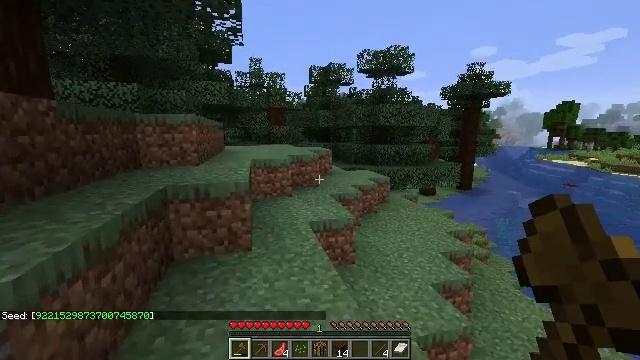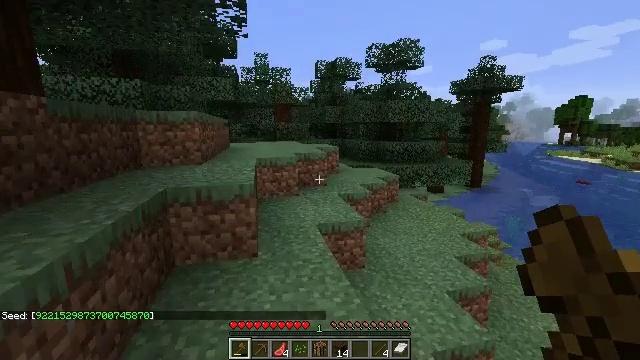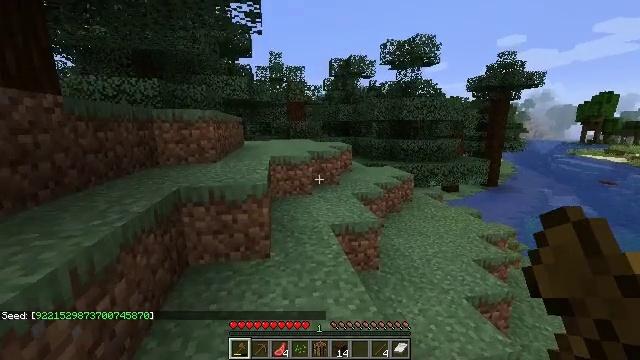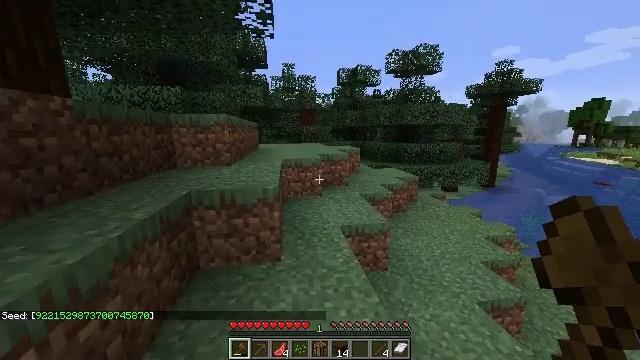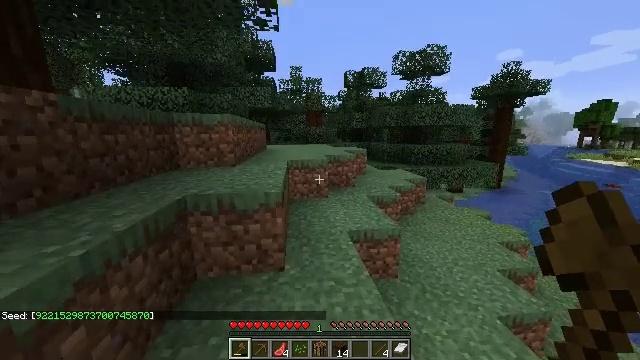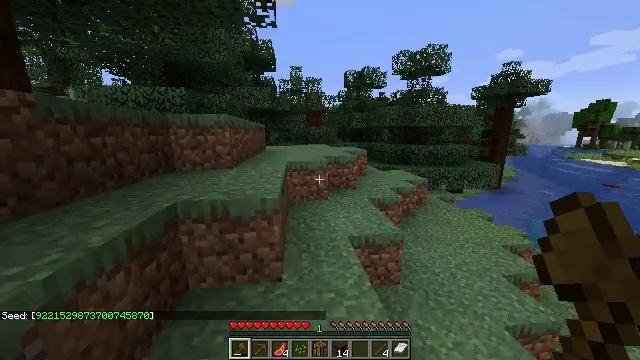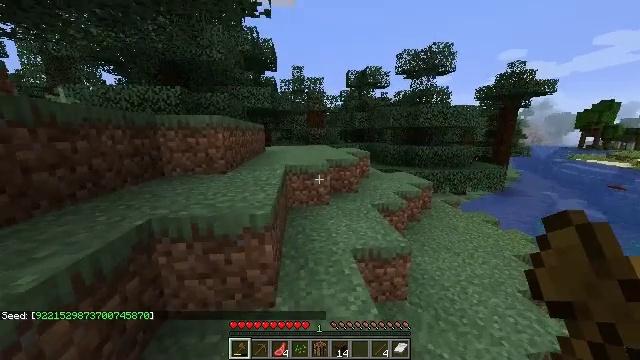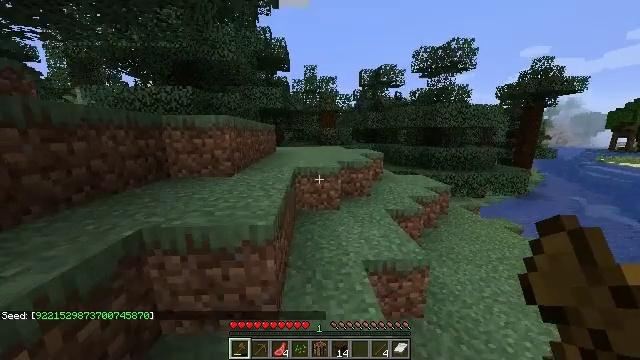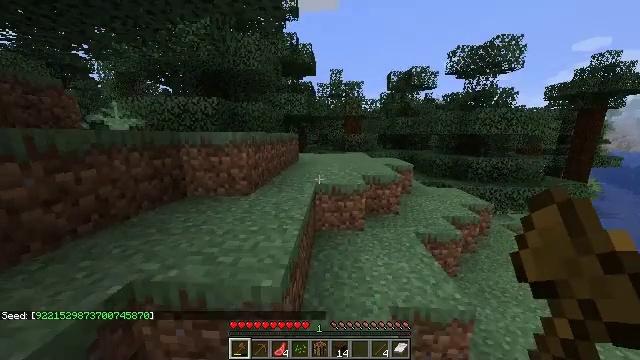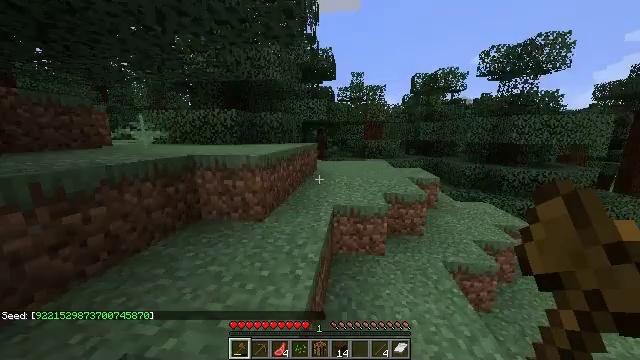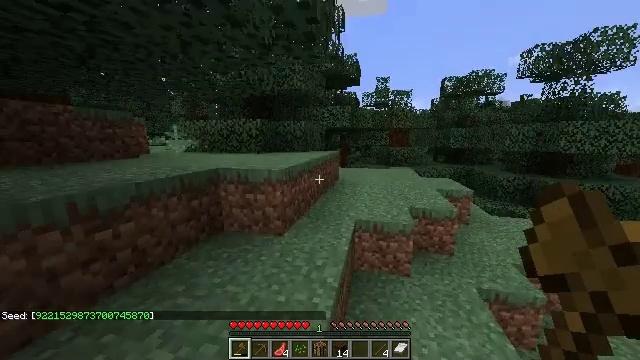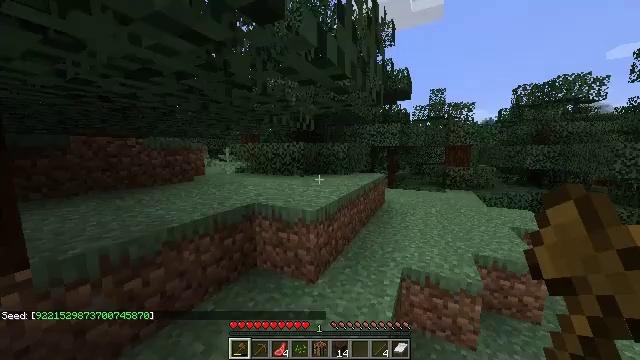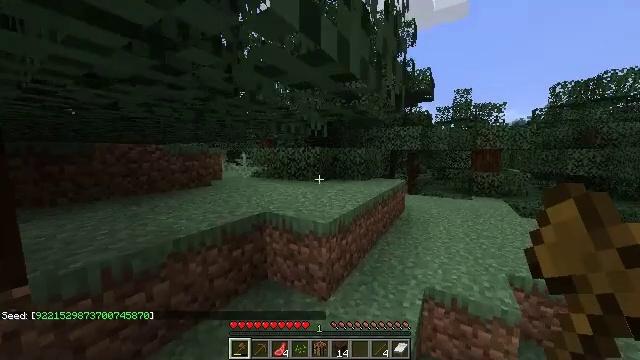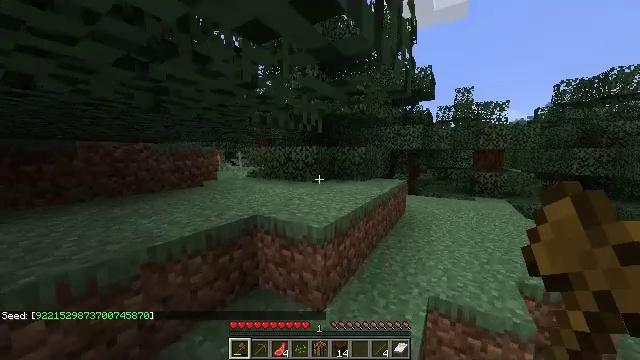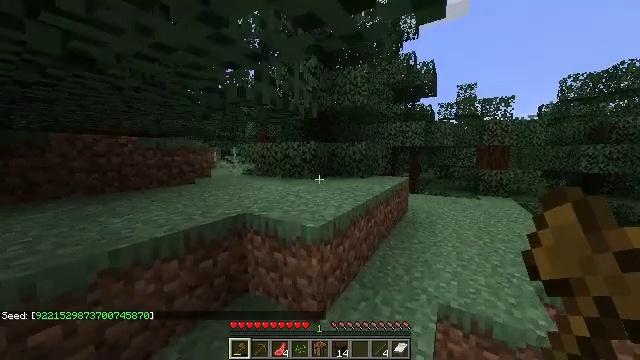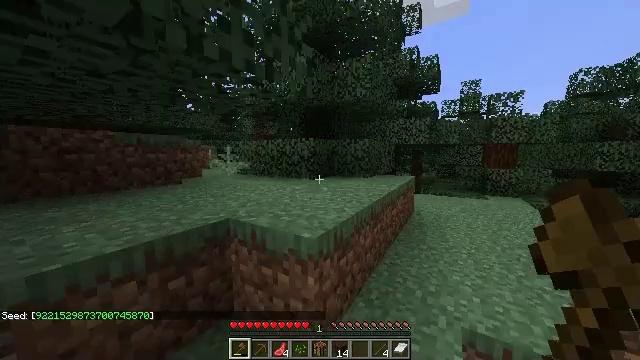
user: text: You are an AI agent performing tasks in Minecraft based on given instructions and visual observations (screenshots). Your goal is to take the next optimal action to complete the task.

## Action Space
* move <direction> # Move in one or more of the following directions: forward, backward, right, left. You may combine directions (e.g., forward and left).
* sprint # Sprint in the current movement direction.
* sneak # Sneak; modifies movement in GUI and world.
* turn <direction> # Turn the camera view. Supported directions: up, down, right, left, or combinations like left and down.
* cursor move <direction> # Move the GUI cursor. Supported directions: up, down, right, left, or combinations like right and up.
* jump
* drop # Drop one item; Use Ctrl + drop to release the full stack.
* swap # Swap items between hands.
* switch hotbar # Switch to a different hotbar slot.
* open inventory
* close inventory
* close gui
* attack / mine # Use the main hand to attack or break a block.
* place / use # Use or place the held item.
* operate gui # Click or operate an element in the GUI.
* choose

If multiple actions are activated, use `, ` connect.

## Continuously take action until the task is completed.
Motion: motion action
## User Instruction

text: Gather sweet berries from the bush.
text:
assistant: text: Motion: move forward, sprint, turn left
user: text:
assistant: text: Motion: move forward, sprint, turn left
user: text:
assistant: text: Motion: move forward, sprint, turn left
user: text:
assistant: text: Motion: move forward, sprint, turn left
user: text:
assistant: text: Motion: move forward, sprint
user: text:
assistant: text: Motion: move forward, sprint
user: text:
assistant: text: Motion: move forward, sprint, turn left
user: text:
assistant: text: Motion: move forward, sprint, turn left, jump
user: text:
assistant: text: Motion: move forward, sprint, turn left, jump
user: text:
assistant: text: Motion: move forward, sprint, turn left and up, jump
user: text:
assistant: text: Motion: move forward and move left, sprint, turn left and up, jump
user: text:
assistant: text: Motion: move forward and move left, sprint, turn left, jump
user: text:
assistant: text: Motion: move forward and move left, sprint
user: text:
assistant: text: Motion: move forward and move left, sprint
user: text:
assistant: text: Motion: move forward, sprint
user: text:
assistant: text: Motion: move forward, sprint
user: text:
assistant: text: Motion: move forward, sprint
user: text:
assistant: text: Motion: move forward, sprint
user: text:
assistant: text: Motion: move forward, sprint
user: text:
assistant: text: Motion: move forward and move right, sprint, turn left
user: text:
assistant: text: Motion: move forward and move right, turn left
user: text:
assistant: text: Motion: move forward and move right, turn left
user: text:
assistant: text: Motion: move forward and move right, turn left
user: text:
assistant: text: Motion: move forward and move left, turn left
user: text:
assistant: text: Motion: move forward and move left, turn left, jump
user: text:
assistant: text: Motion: move forward and move left, turn left, jump
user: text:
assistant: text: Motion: move forward and move left, jump
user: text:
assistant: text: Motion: move forward and move left, jump
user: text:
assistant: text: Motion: move forward and move left, jump
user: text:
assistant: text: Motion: move forward